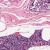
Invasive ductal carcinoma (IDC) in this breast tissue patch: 0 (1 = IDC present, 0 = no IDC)